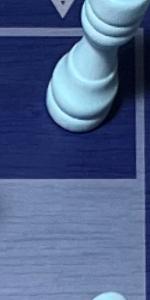
Label: Empty